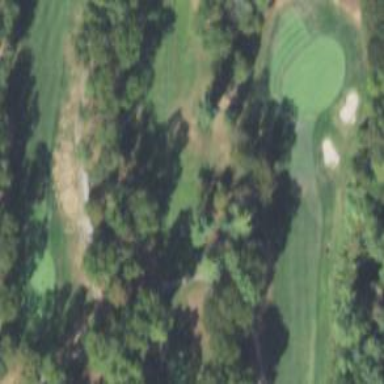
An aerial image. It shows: Path used for both walking and golf.